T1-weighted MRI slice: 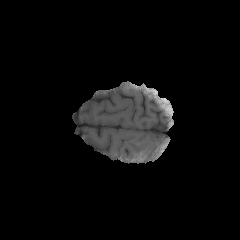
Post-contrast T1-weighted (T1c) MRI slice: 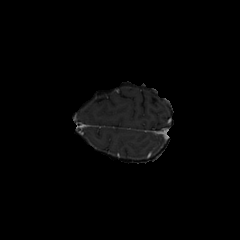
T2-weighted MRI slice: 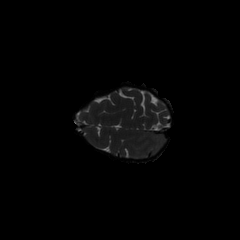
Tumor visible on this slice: no